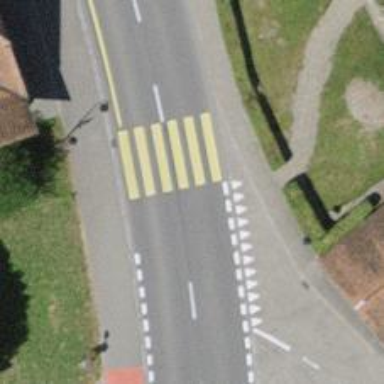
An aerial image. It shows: Uncontrolled zebra crossing with zebra markings.